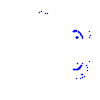
Particle: proton